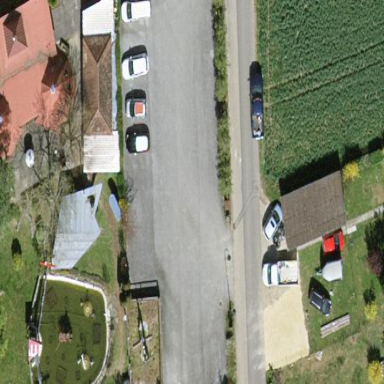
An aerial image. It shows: Parking area with surface.